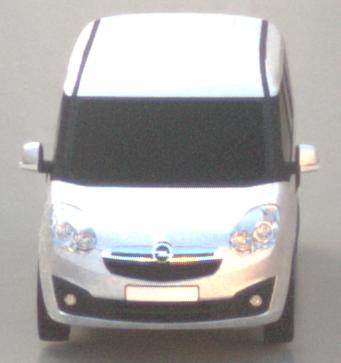
Make: Opel
Model: Combo Combi L1H1 1.4
Detailed model: Combo (D) Combi
Model produced from: 2012/01
Model produced until: 2013/11
Doors: 5
Color: white
Road condition: wet road
Daytime: sunrise or sunset
Contrast: low contrast